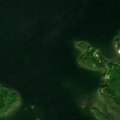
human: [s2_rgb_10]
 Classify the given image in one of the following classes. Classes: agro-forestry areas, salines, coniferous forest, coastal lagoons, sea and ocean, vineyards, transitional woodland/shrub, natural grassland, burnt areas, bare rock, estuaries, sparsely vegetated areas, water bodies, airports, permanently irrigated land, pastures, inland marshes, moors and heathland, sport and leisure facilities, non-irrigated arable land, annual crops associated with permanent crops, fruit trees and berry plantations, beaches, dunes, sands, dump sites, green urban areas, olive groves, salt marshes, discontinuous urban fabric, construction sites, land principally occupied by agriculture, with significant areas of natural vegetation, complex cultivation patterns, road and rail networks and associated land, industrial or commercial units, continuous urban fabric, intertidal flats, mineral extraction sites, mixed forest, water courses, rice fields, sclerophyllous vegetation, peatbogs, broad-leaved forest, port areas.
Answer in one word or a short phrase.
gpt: mixed forest, water bodies